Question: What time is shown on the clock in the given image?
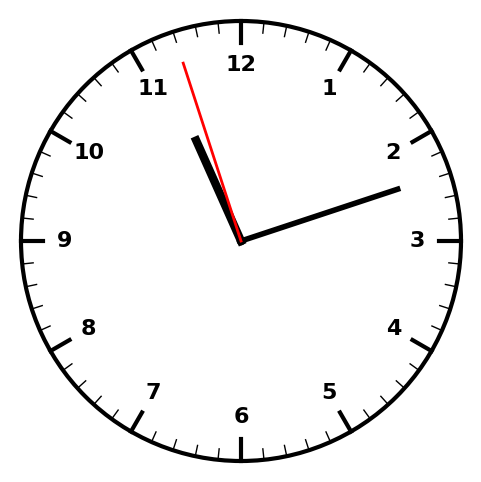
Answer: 11:11:57